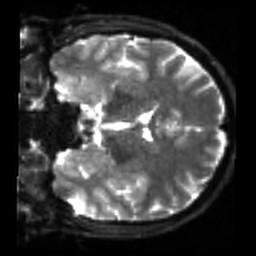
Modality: sbref
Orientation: coronal
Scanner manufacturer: siemens
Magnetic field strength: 3 T
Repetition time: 4 s
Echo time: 0.0594 s